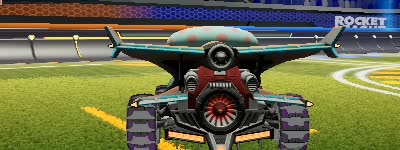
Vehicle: aftershock